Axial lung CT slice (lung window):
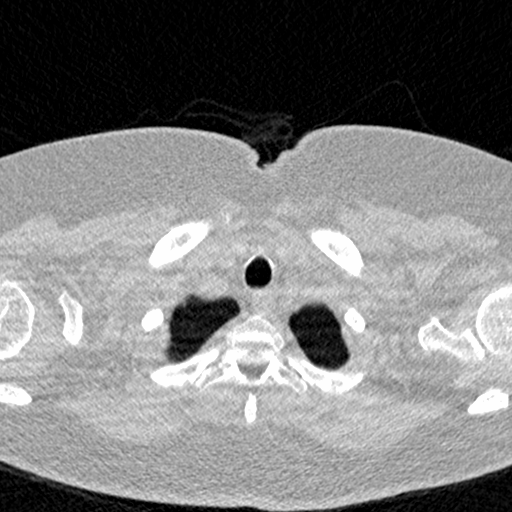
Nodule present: no